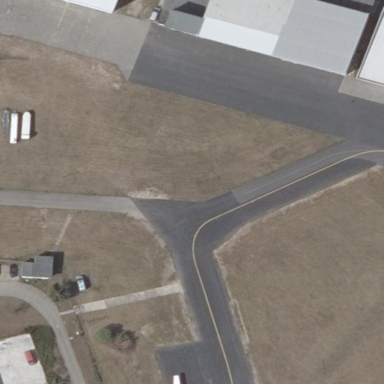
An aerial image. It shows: Apron at the airport.